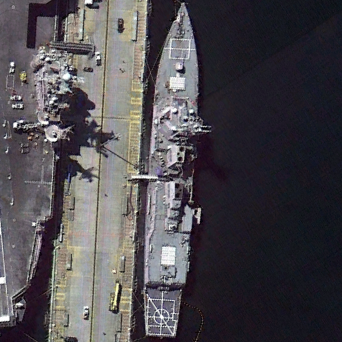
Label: Arleigh_Burke-class_destroyer